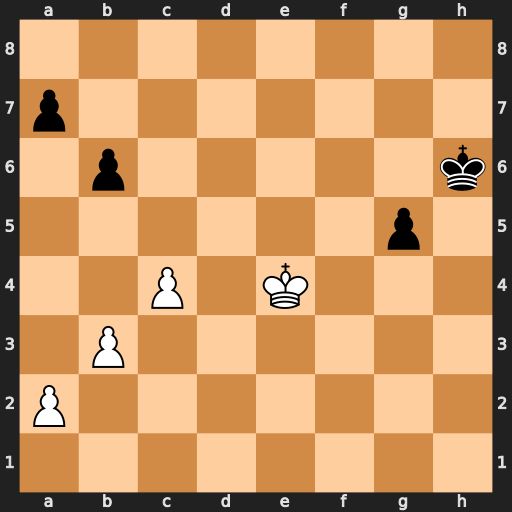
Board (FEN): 8/p7/1p5k/6p1/2P1K3/1P6/P7/8
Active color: w
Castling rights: -
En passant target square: -
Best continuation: Kf5 Kh5 b4 g4 Kf4 g3 Kxg3